【题型】选择题　【知识点】函数　【难度】easy
如图是函数$f(x)$的导函数$f'(x)$的图象，则函数$y=f(x)$的图象可能为（ ）

A.

B.

C.

D.

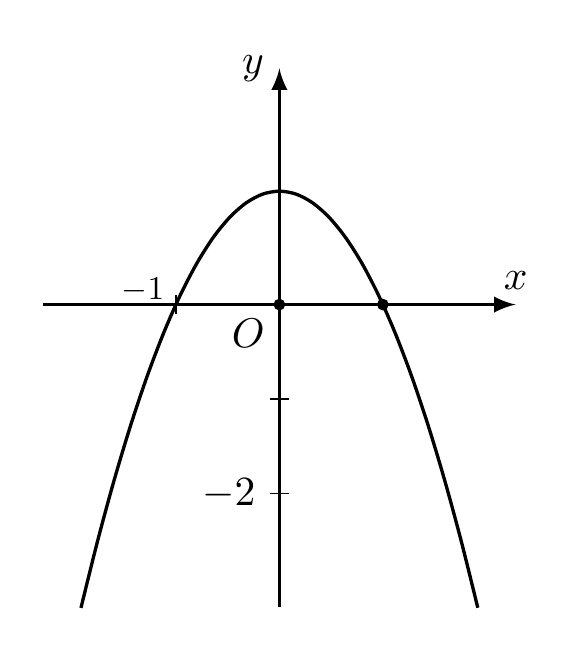
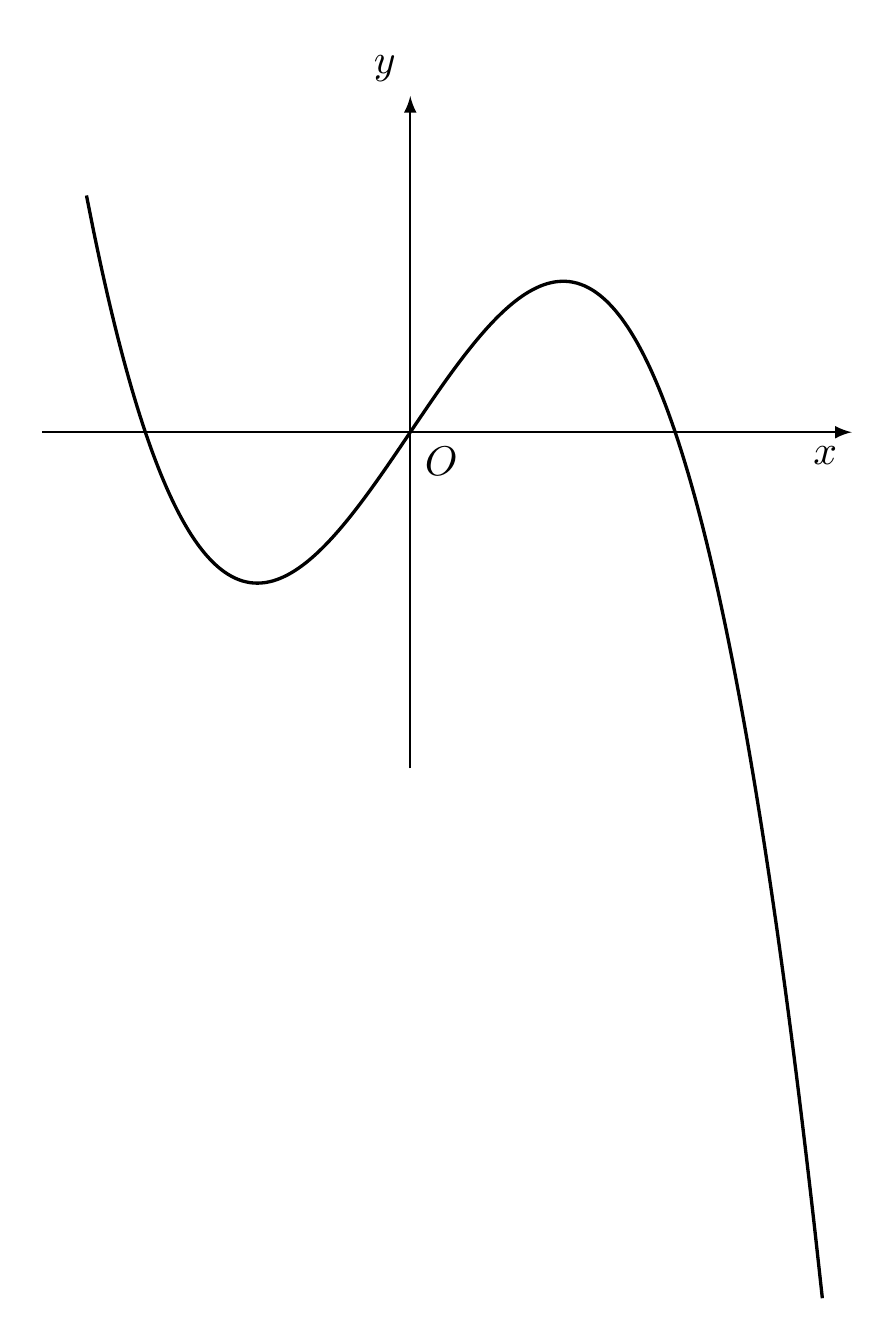
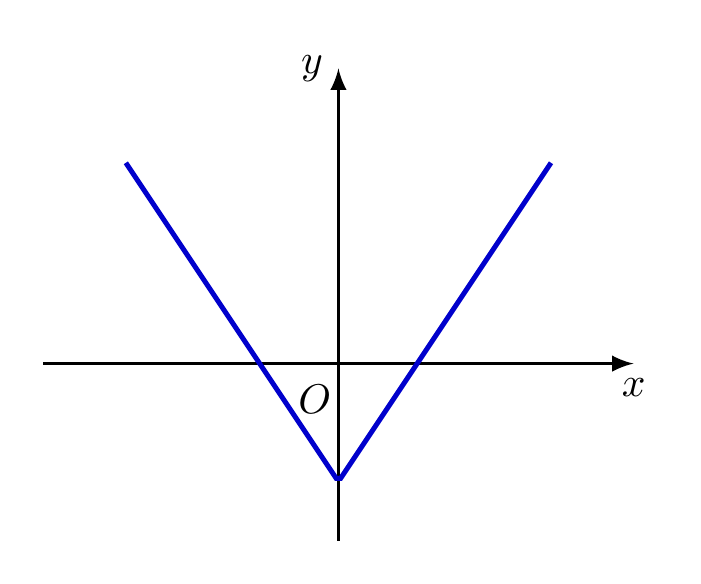
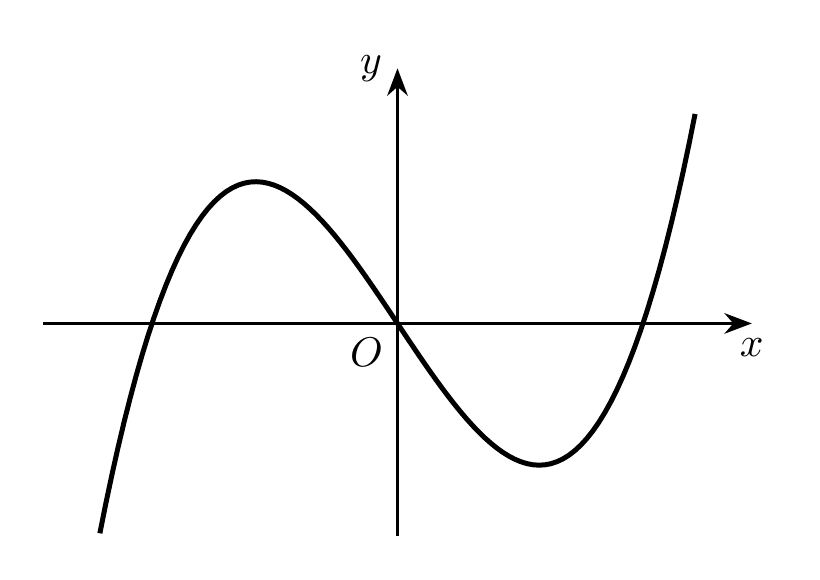
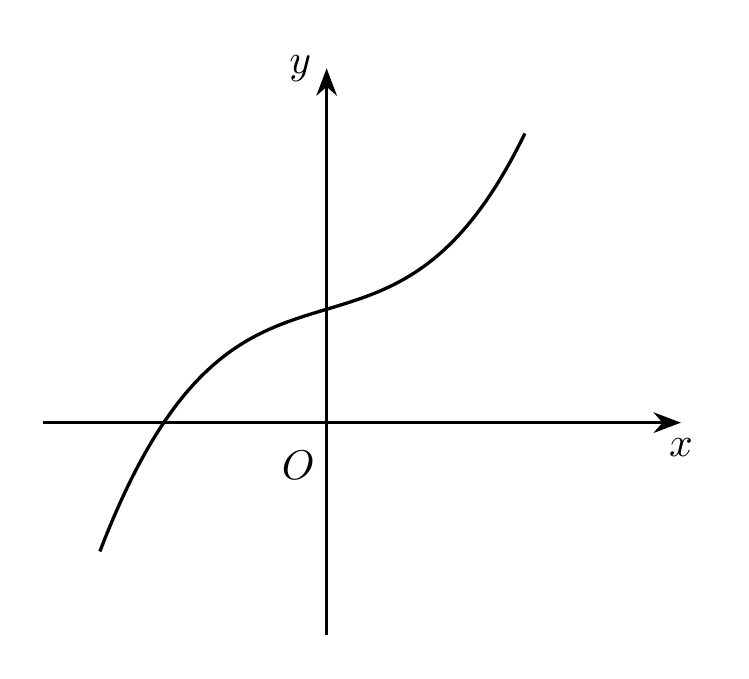
【解答】
\noindent 【解答】解：根据题意，设$f'(x)$的两个零点为$a,b,a<0,b>0$,\\
由导数图象知当$x<a$时，$f'(x)<0$, 函数为减函数，\\
当$a<x<b,f'(x)>0$, 函数$f(x)$为增函数，\\
当$x>b$时，$f'(x)<0,f(x)$为减函数，\\
分析选项，A选项符合.\\
故选：A.
\vspace{1em}
\noindent 【点评】本题考查函数导数与单调性的关系，涉及函数的图象，属于基础题.
\end{document}